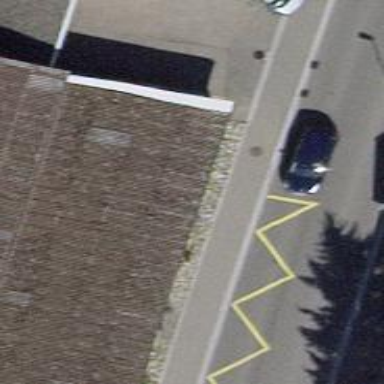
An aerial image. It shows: Bus stop with platform for public transport.